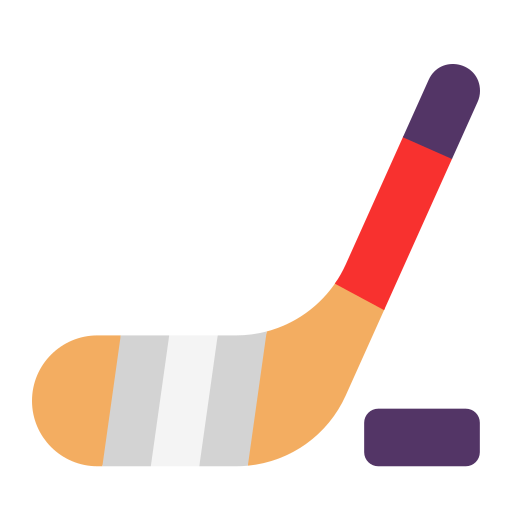
ice hockey flat